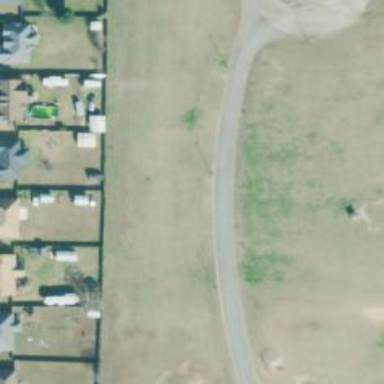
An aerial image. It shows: Disc golf tee.